Interaction volume radius: 5 \u00c5
Interaction volume height: 15 \u00c5
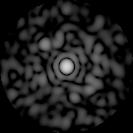
Disorder parameter: 0.8544